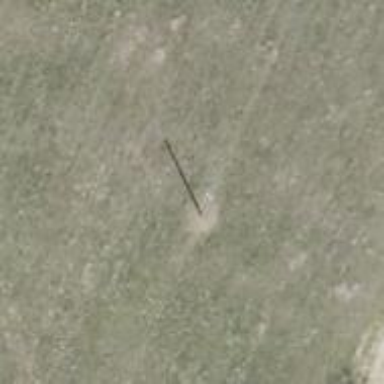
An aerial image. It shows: Power pole.